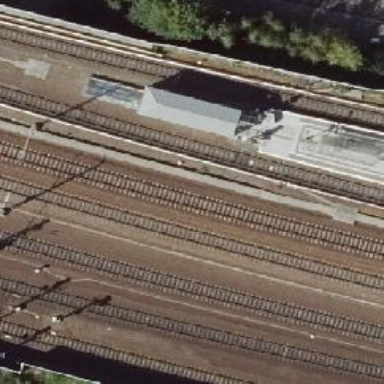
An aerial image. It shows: Railway signal.